Aerial crown-view tile of a tropical tree (Barro Colorado Island, Panama), acquired 20240716:
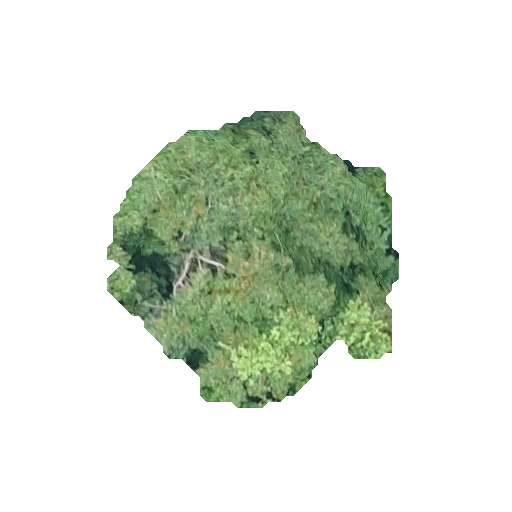
Species: Chrysophyllum cainito
GBIF accepted scientific name: Chrysophyllum cainito
Crown area: 96.18 m²